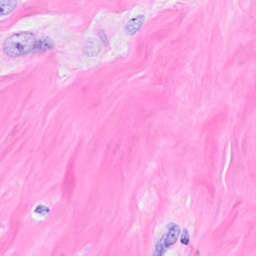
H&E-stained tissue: Breast